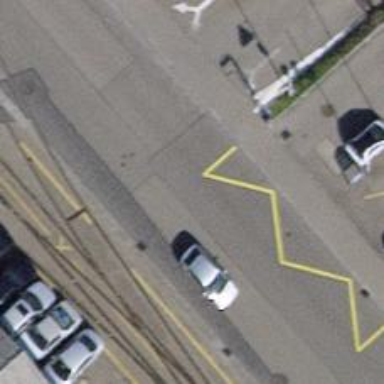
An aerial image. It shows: Public transport stop position.